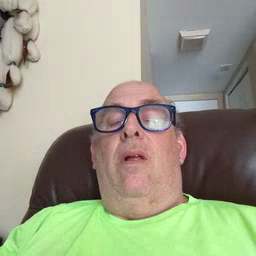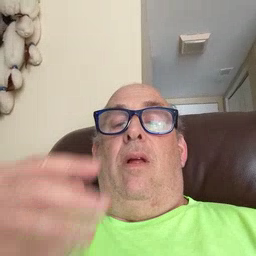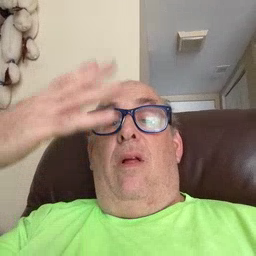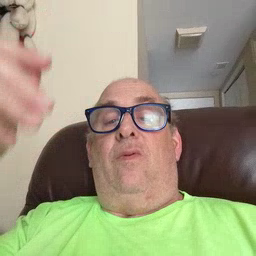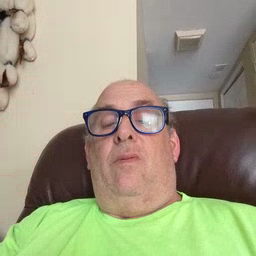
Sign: outside